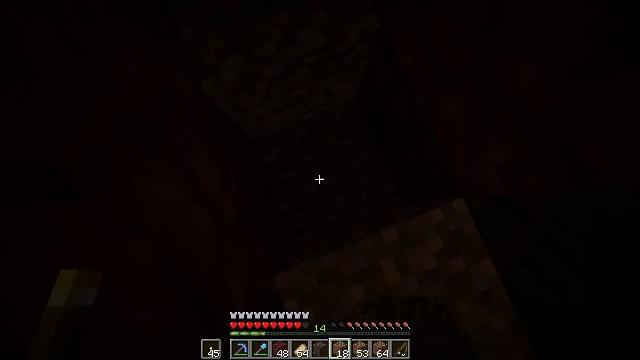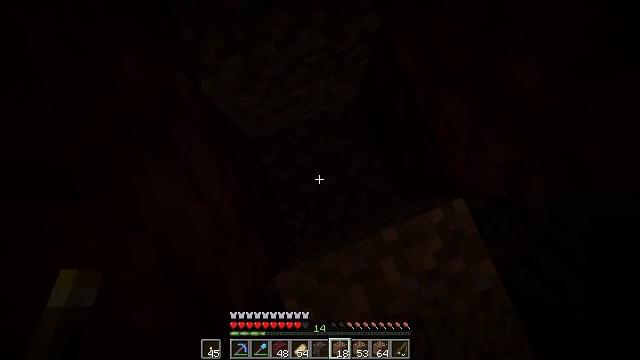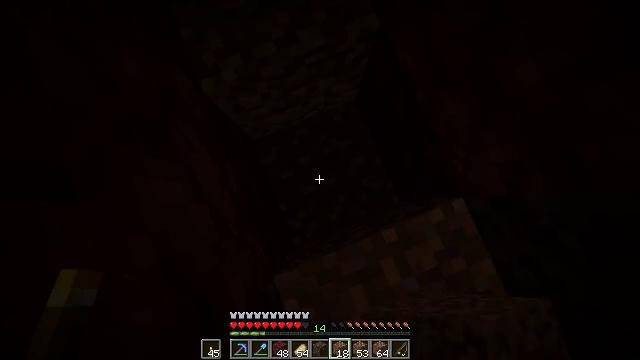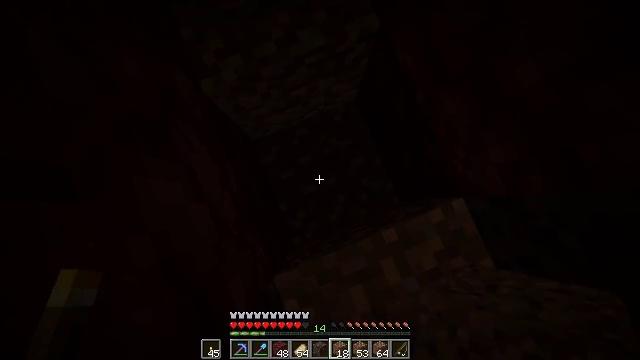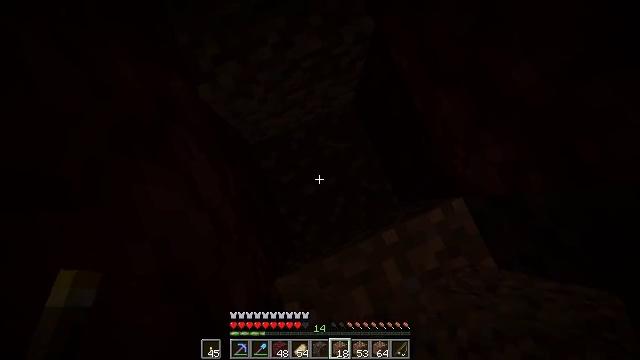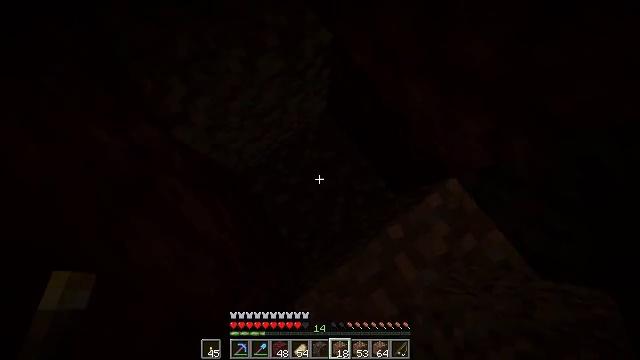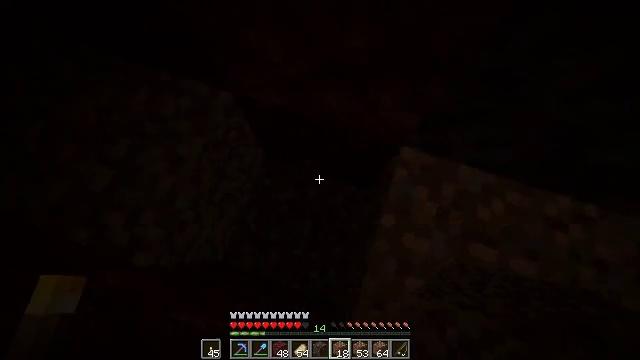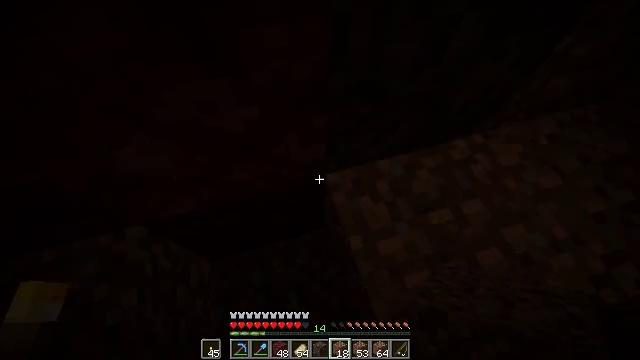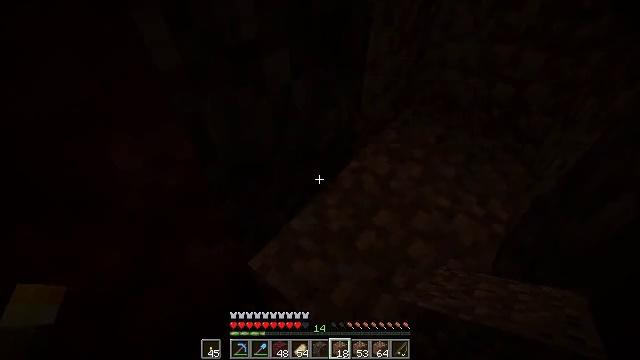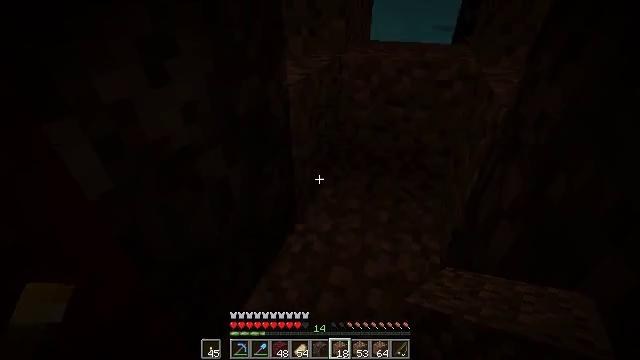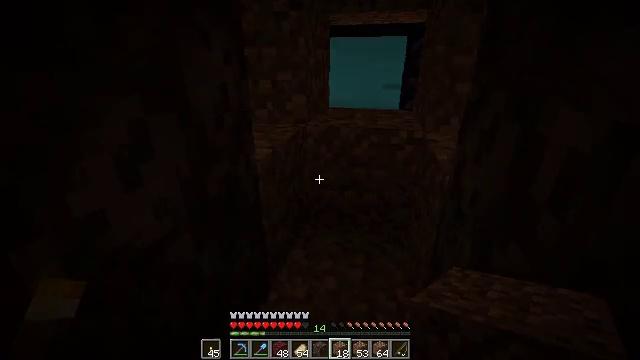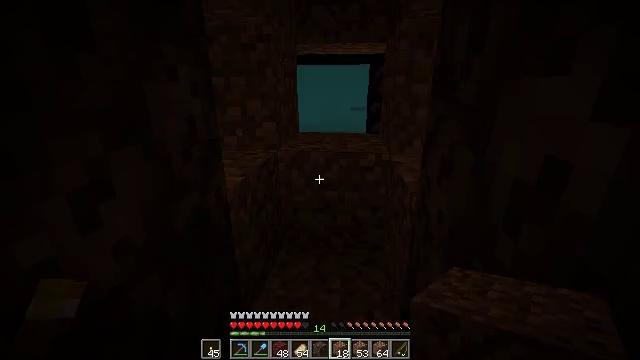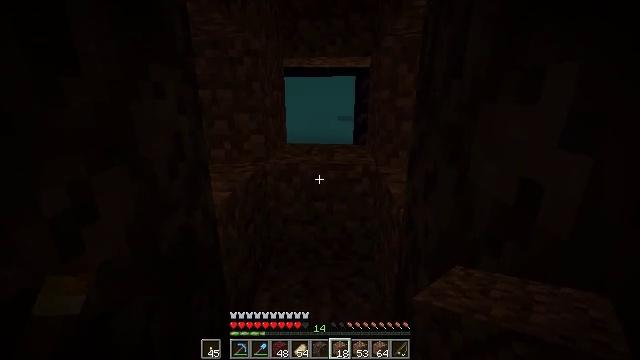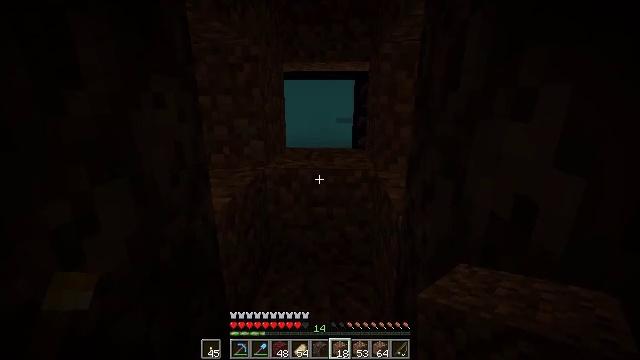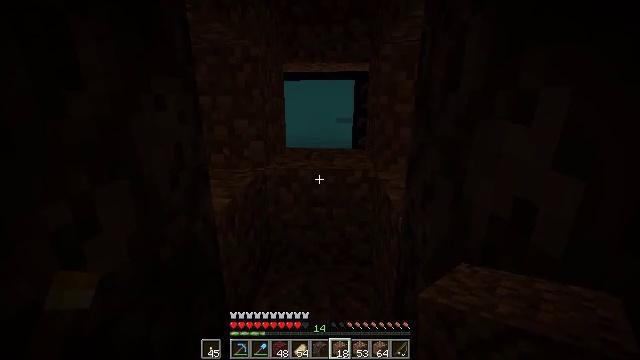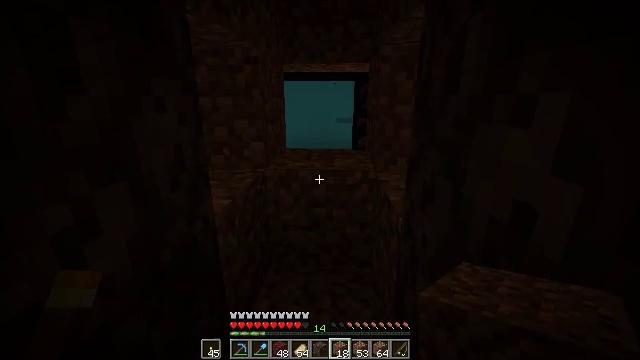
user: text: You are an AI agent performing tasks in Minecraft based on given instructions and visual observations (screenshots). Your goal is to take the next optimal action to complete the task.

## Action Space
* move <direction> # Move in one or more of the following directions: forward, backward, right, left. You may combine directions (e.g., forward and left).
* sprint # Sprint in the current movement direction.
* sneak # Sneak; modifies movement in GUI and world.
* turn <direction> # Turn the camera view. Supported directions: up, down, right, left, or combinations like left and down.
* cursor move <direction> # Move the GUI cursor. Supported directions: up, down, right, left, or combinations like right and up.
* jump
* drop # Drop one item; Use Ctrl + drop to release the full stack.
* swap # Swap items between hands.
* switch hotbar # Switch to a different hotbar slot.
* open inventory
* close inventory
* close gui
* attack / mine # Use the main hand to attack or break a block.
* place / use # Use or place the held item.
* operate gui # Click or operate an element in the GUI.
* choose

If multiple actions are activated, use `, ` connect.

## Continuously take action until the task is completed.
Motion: motion action
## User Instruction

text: Remove a diamond boots from the inventory.
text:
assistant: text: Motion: sneak
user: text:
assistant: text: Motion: sneak
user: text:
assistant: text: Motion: sneak
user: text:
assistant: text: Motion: sneak, turn right
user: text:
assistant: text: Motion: sneak, turn right and up
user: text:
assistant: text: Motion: sneak, turn right and up
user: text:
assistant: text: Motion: sneak, turn right and up
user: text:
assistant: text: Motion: turn right and up
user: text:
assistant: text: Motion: turn right and up
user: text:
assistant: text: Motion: turn right and up
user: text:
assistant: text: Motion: turn right and up
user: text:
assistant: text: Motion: turn right and up
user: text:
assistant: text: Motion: no_op
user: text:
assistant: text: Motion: no_op
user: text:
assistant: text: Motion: no_op
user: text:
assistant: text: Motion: no_op
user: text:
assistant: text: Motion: no_op
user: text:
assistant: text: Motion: no_op
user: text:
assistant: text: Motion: turn left
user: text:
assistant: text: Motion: turn left
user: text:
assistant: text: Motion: turn left and down
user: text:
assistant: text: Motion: turn left and down
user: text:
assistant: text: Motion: move right, turn left and down
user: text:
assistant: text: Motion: move right, turn left and down
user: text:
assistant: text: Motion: move right, turn left and down
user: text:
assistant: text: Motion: turn left and down
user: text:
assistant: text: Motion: turn left
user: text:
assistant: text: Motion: turn left
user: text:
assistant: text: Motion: turn left
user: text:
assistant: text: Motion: no_op